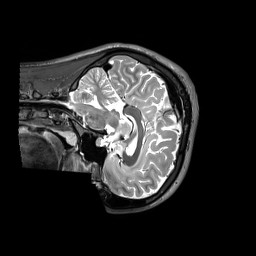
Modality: T2w
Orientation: sagittal
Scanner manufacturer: siemens
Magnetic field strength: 3 T
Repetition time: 3.2 s
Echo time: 0.406 s